七年级 · 度量几何学
有两个正方形 $A 、 B$, 现将 $B$ 放在 $A$ 的内部得图甲, 将 $A$ 、 $B$ 并列放置后构造新的正方形得图乙. 若图甲和图乙中阴影部分的面积分别为 1 和 10 , 则正方形 $A, B$ 的面积之

图甲

图乙和为 $\qquad$
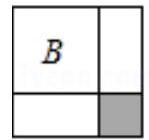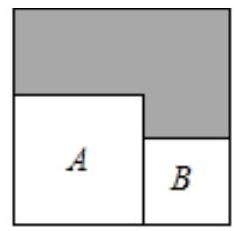
答案: 【答案】 11

【解析】

【分析】

此题考查了完全平方公式, 整式的混合运算, 整体代入法, 面积法, 设正方形 $A$ 的边长为 $a$, 正方形 $B$ 的边长为 $b$, 由图甲得 $a^{2}-b^{2}-2(a-b) b=1$, 即 $a^{2}+b^{2}-2 a b=1$,由图乙得 $(a+b)^{2}-a^{2}-b^{2}=10$, 得到 $2 a b=10$, 即可得到 $a^{2}+b^{2}=11$.

【解答】

解: 设正方形 $A$ 的边长为 $a$, 正方形 $B$ 的边长为 $b$,

由图甲得 $a^{2}-b^{2}-2(a-b) b=1$,

即 $a^{2}+b^{2}-2 a b=1$,
由图乙得 $(a+b)^{2}-a^{2}-b^{2}=10$,

$\therefore 2 a b=10$,

$\therefore a^{2}+b^{2}=11$,

则正方形 $A, B$ 的面积之和为 11 ,

故答案为 11 .